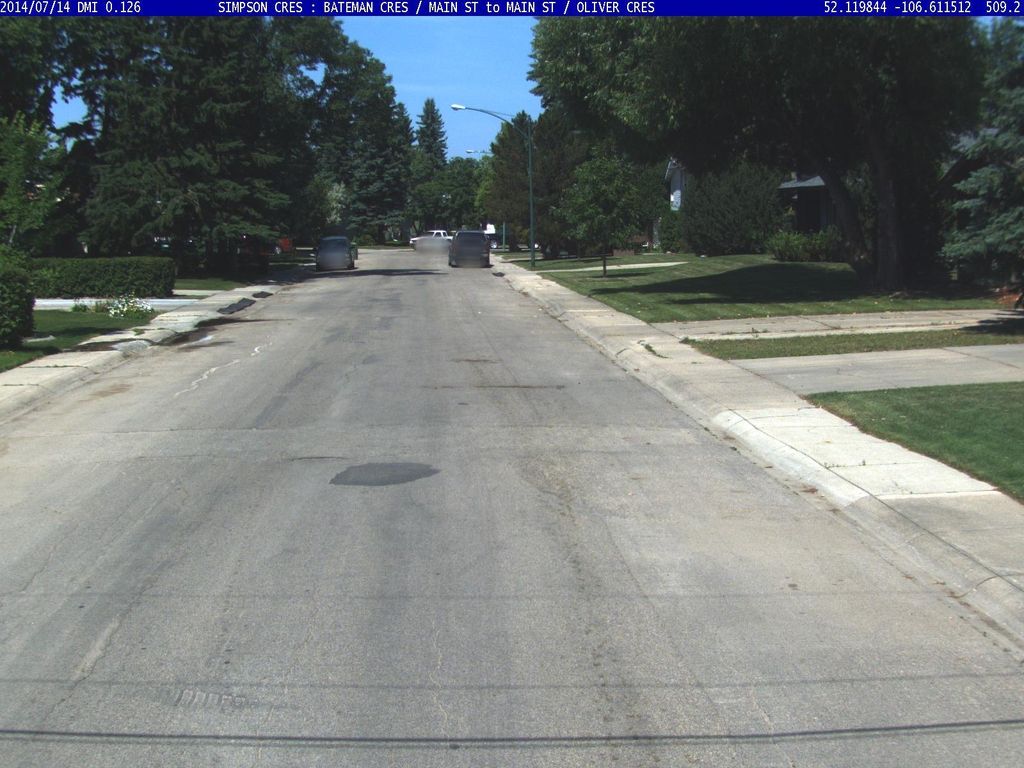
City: saskatoon